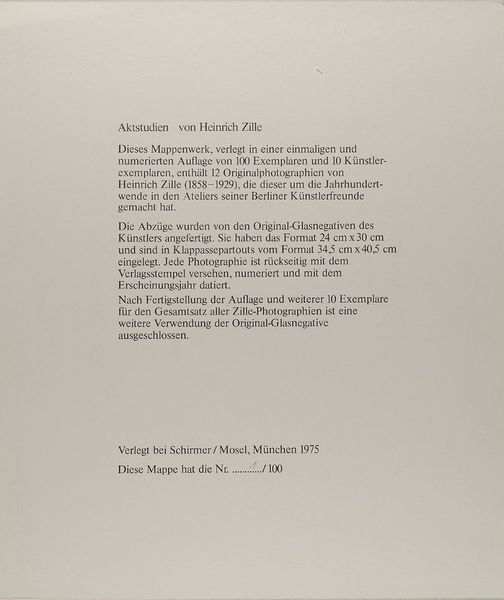
Titel: Aktstudien von Heinrich Zille
Künstler: Heinrich Zille
Standort: Hamburg
Institution: Museum für Kunst und Gewerbe Hamburg
Schlagwörter: silber, grafik, graphik, fotografie, photographie, karton, silbergelatine, aktfotografie, portfolio, aktphotographie, brom, silbergelatinepapier, bromsilbergelatinepapier, entwicklungspapier, gelatinepapier, mappenwerk, textilfaser